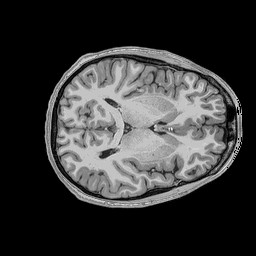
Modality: T1w
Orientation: coronal
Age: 26
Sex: male